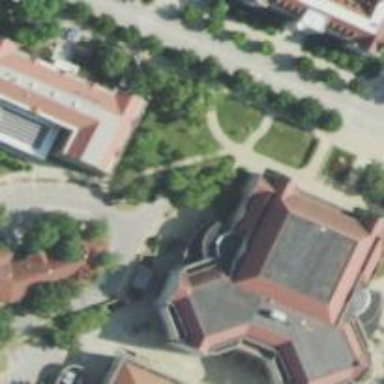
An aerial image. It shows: University building.